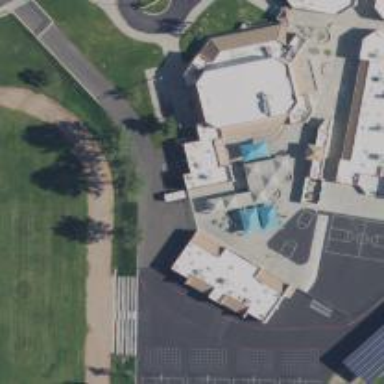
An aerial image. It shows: School building.